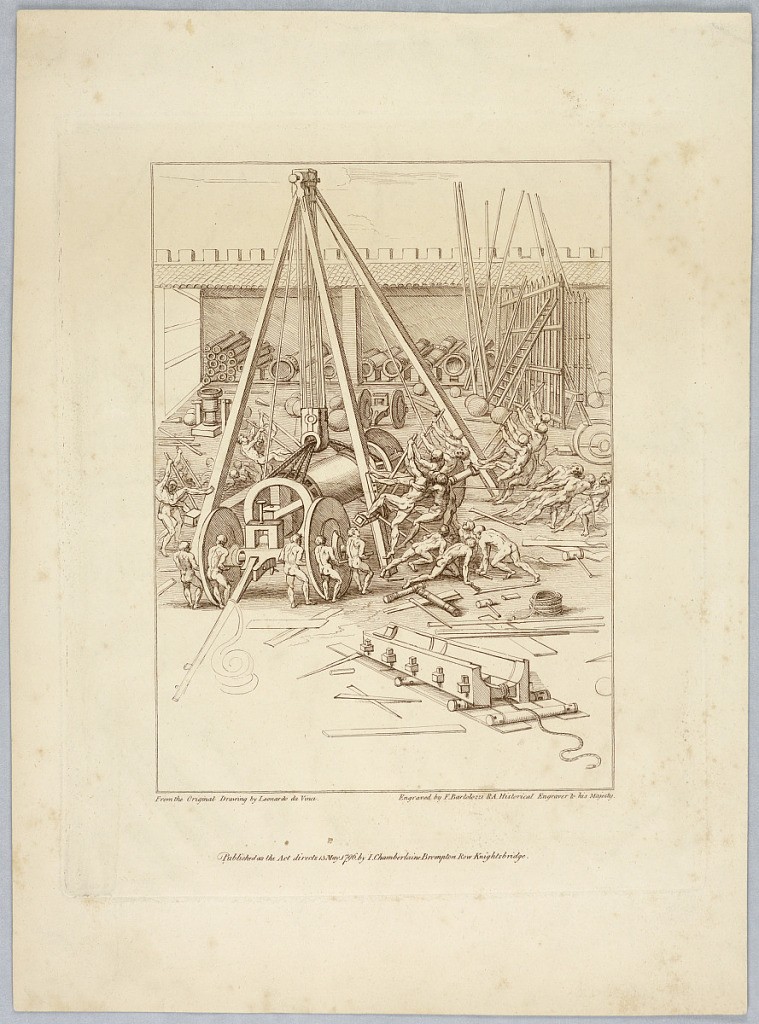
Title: A Plate of Mechanics
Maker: Francesco Bartolozzi, Italian, active England, 1727–1815
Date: ca. 1795–1805
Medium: Line engraving in brown ink on white paper
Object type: Print
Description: Men work in an outdoor studio on a gigantic wheeled contraption supported by a wood and rope sling in the center of the courtyard. At the back are racks for various pipes, and other tools and materials lie scattered about.